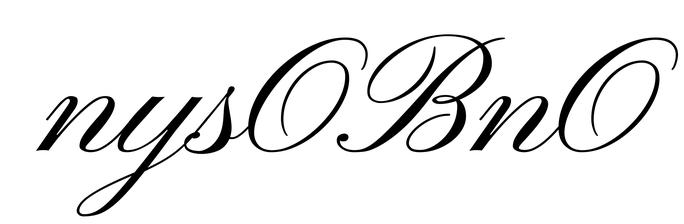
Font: PinyonScript-Regular